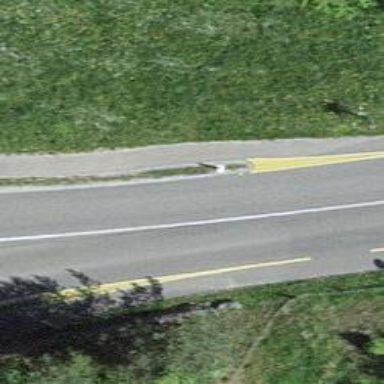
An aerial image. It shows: Primary highway with asphalt surface and designated lane for cyclists.